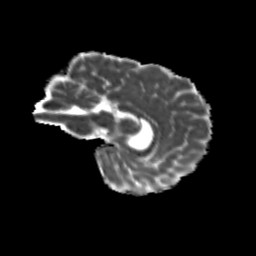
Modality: MD
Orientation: sagittal
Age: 11
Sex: male
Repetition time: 9.4 s
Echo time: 0.089 s